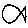
Label: fish